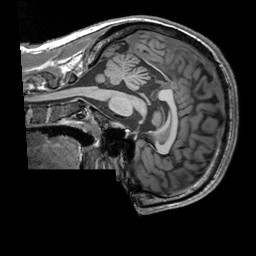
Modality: T1w
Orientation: sagittal
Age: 22
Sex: male
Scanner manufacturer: siemens
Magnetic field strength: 3 T
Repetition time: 2.3 s
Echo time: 0.00303 s